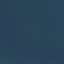
Label: SeaLake